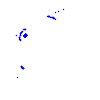
Particle: proton